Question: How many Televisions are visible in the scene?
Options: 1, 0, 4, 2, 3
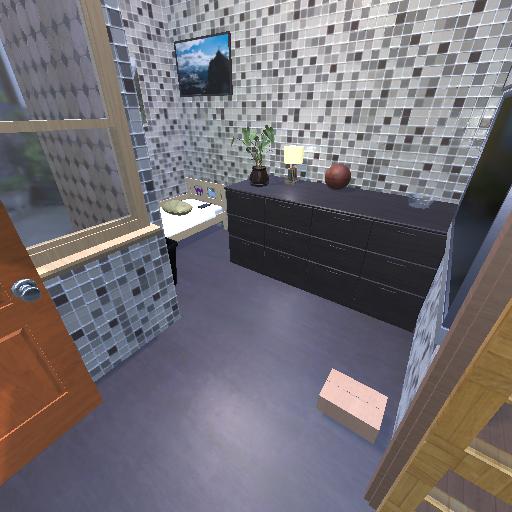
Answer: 1